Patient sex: M
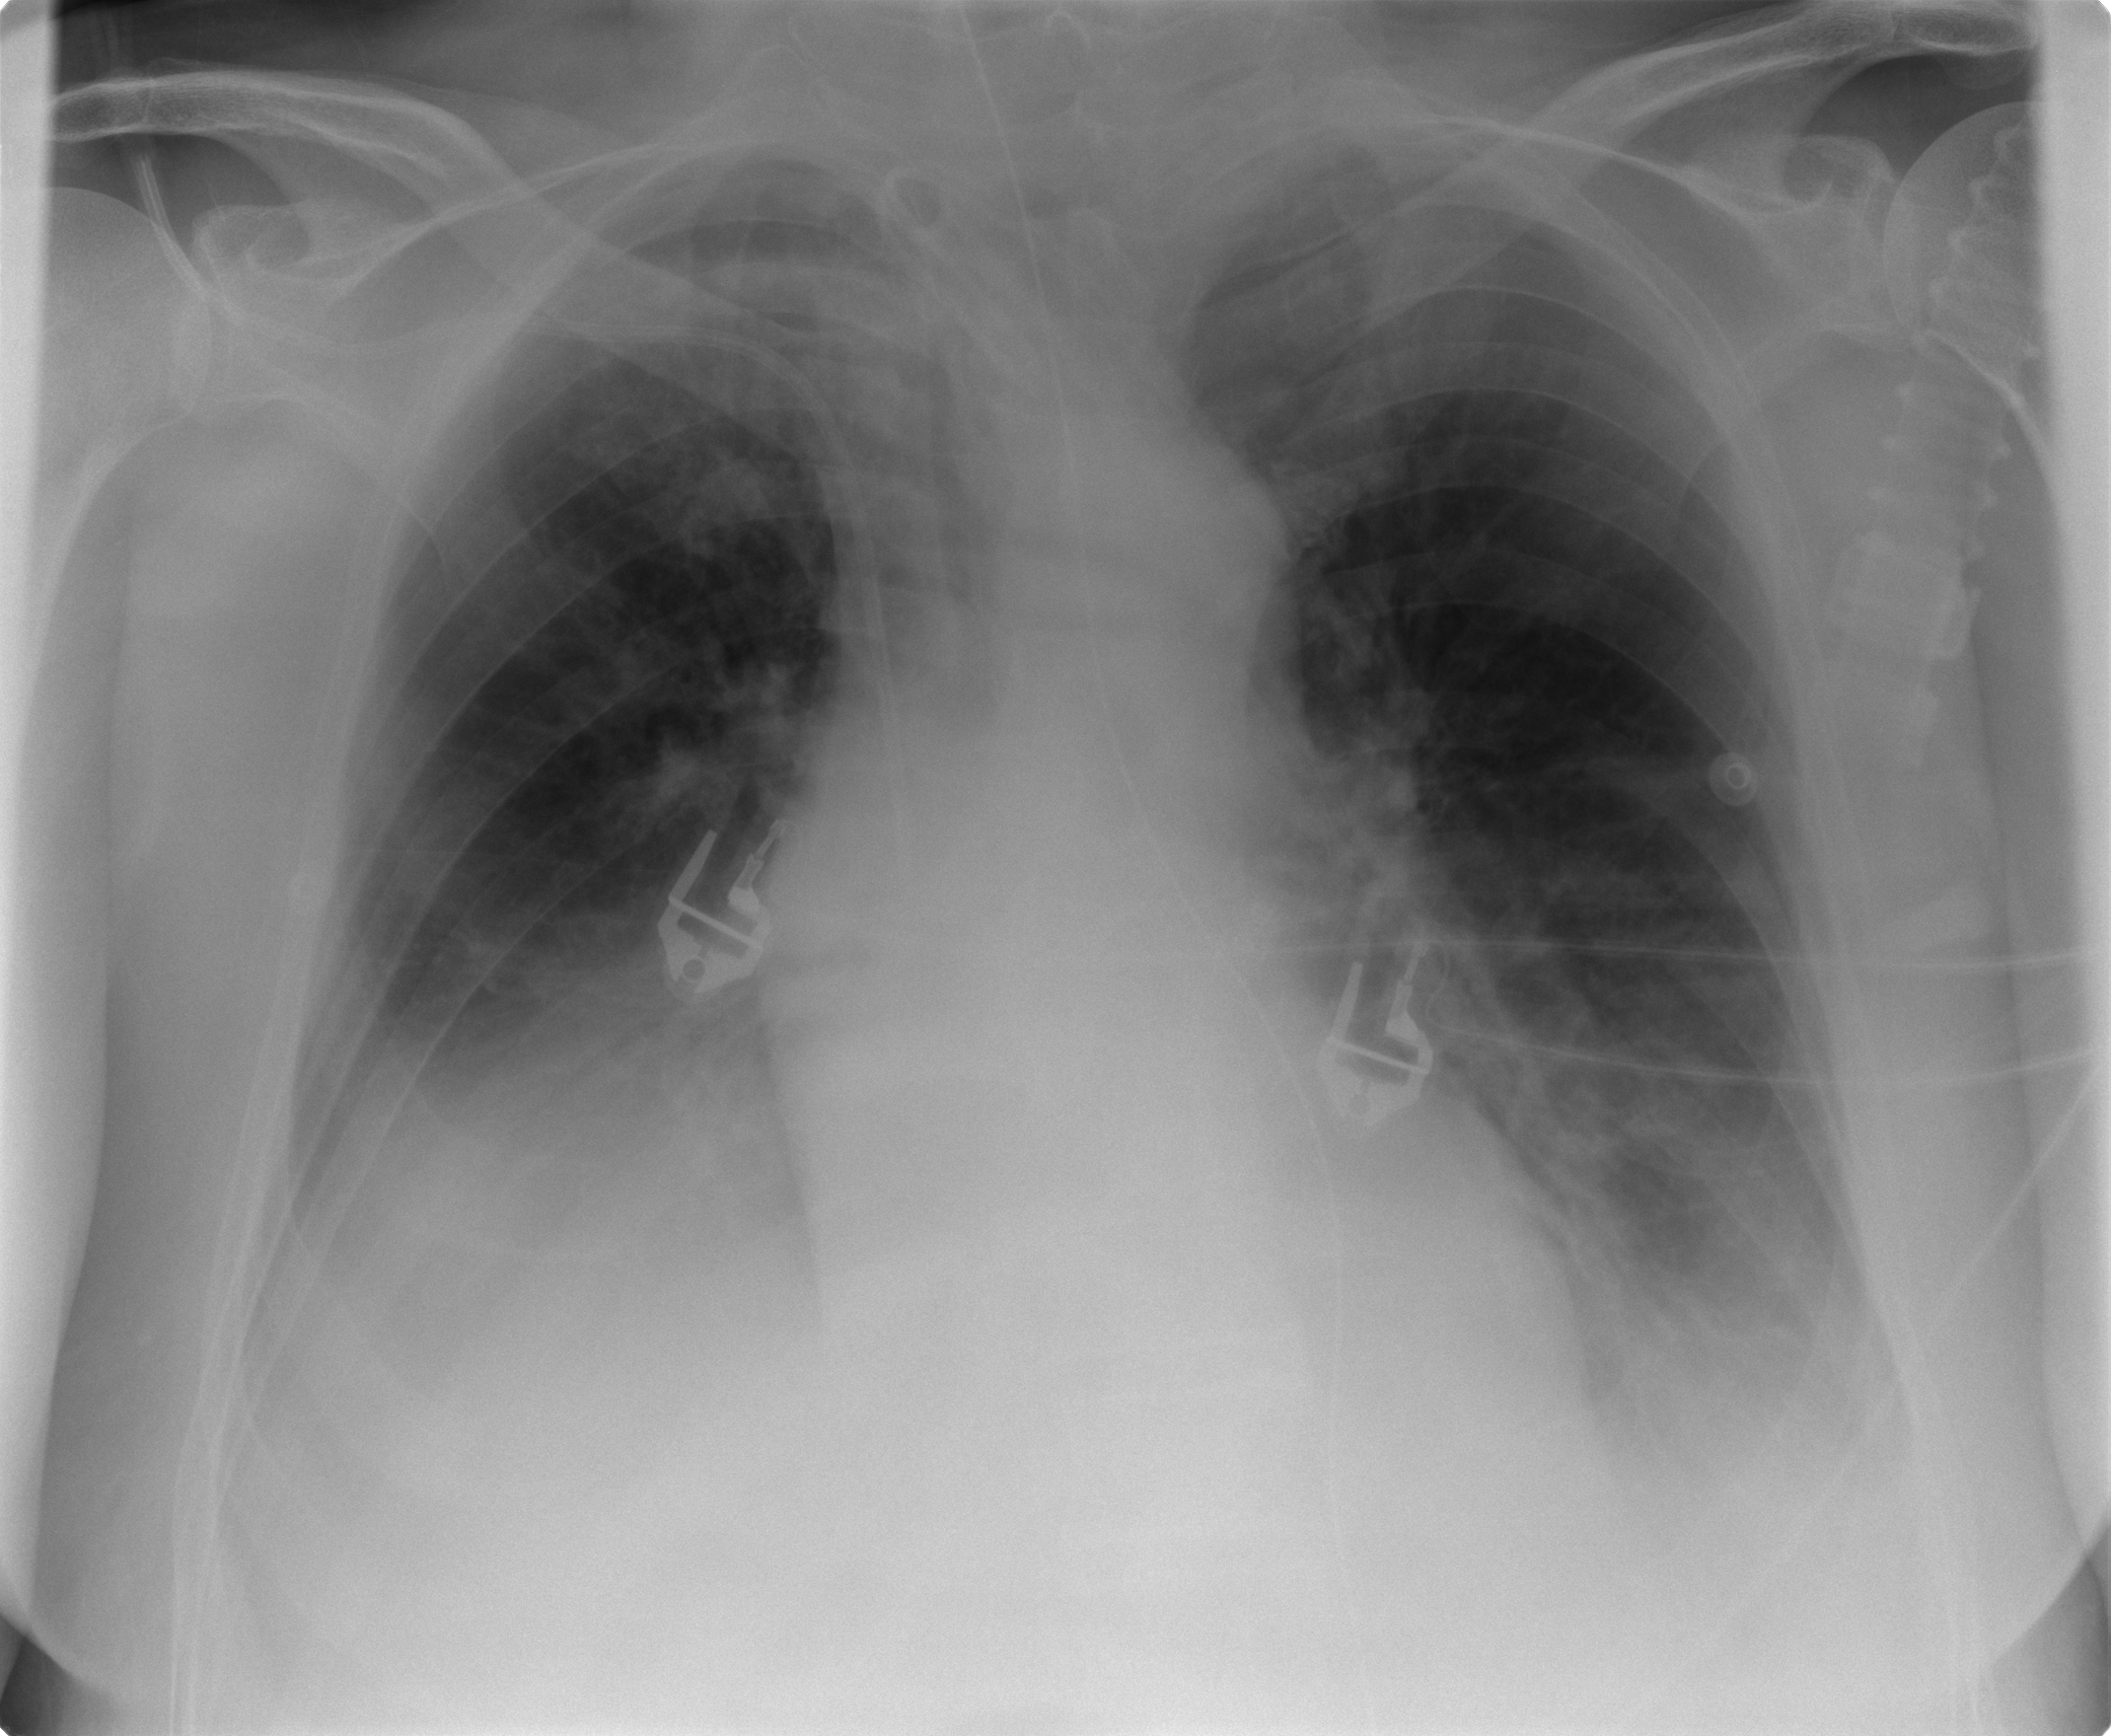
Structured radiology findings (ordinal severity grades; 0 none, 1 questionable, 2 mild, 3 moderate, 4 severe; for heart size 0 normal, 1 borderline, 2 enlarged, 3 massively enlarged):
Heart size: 0
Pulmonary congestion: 2
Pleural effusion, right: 3
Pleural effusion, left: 2
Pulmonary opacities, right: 2
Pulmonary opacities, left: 2
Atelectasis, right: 2
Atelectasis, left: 2